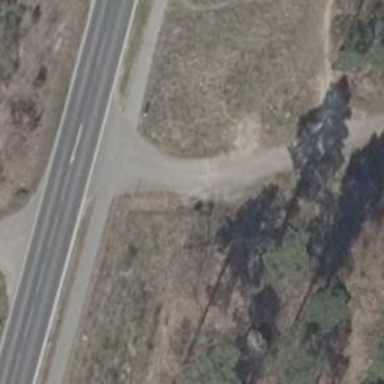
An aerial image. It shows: Emergency access point on the road.